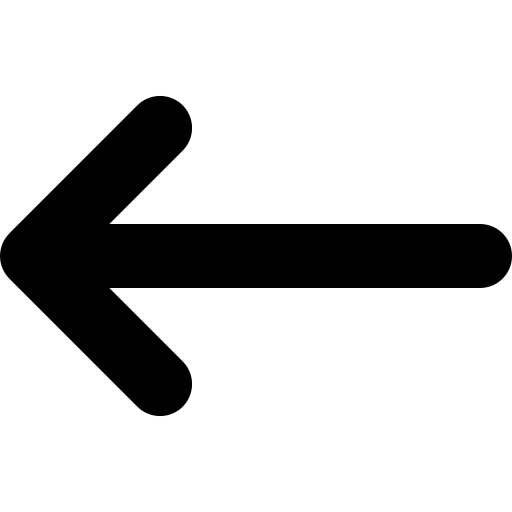
Tags: icon, FontAwesome, fa-icon, solid, arrow, left, long